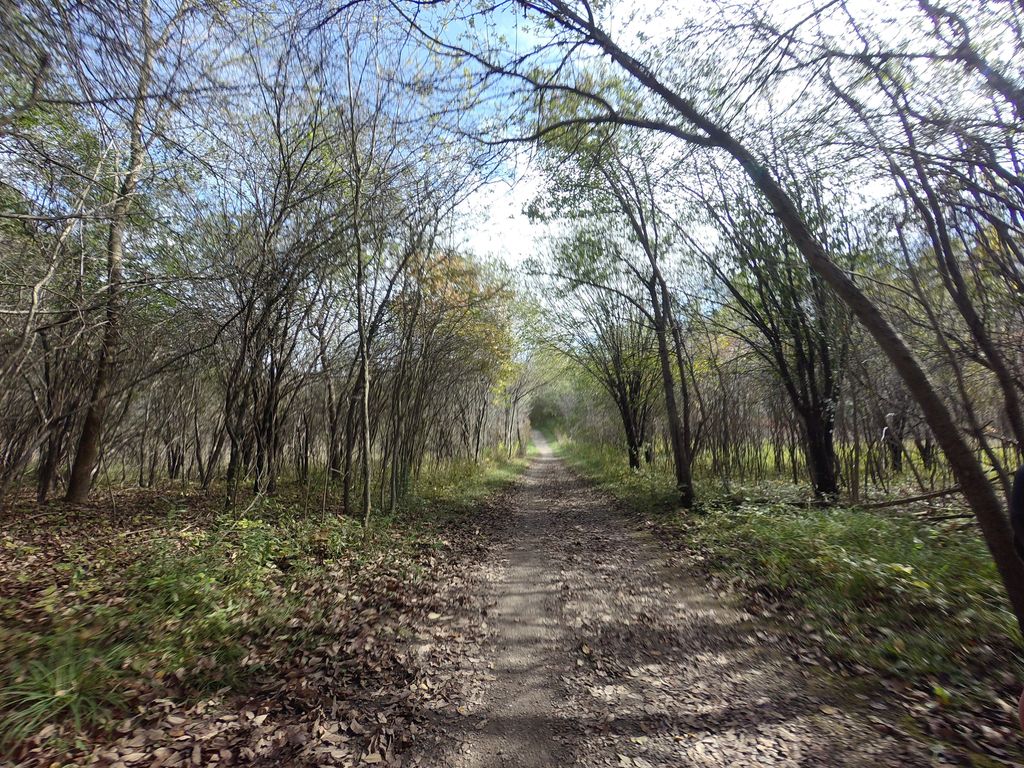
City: hamilton